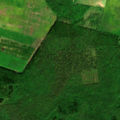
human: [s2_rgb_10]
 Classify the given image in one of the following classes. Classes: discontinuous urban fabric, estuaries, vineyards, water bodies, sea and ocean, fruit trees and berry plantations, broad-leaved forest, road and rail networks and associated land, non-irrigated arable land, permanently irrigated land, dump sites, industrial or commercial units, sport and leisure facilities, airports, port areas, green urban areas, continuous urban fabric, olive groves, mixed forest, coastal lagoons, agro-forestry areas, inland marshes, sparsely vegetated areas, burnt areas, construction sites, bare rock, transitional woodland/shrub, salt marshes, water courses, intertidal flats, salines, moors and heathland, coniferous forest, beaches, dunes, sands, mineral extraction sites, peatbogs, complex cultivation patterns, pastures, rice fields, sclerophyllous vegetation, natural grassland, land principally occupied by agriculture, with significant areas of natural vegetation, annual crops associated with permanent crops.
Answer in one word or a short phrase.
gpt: non-irrigated arable land, pastures, broad-leaved forest, mixed forest